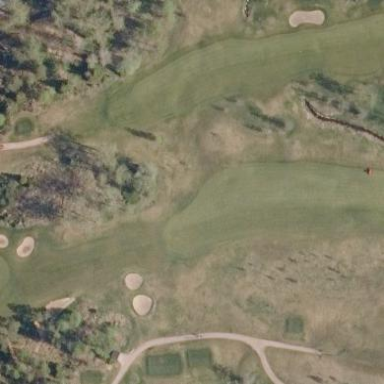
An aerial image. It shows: Golf fairway surrounded by grass.